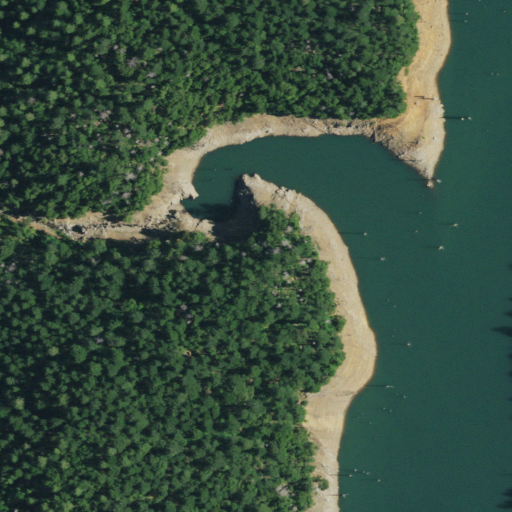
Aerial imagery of valley in California named Susanville Canyon containing evergreen forest, herbaceous wetlands, open water, grassland, barren land, and mixed forest